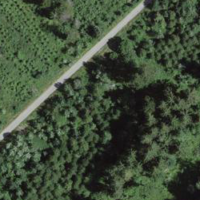
EUNIS habitat code: 43
Species observed at this site:
Tussilago farfara